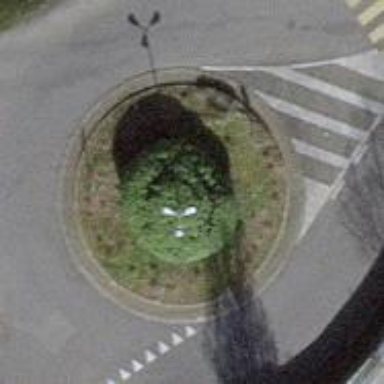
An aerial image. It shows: Residential road with roundabout.